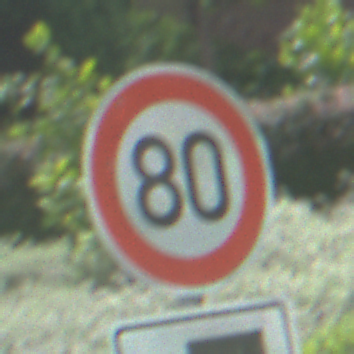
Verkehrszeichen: Geschwindigkeit80
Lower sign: HinweisDurchSinnbild7
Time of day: Midday
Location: Outdoor (Nature)
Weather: PartlyCloudy
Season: NotSpecified
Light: Natural